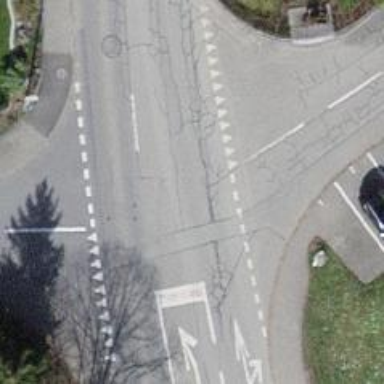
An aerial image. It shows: Tertiary road with asphalt surface. The right sidewalk also has asphalt surface.